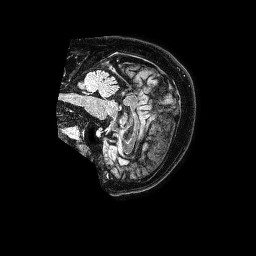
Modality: FLAIR
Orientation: sagittal
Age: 53
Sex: male
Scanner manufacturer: philips
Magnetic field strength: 1.5 T
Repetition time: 4.8 s
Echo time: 0.3 s